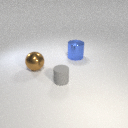
large brown metal sphere behind small gray rubber cylinder